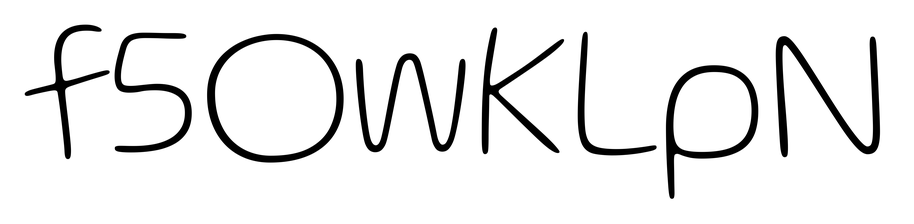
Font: Gluten_Thin